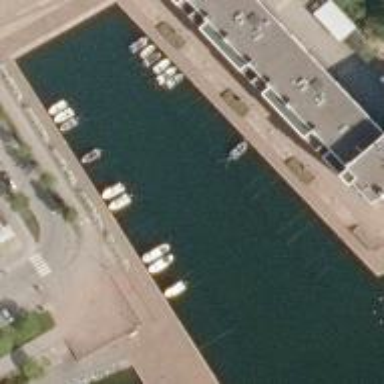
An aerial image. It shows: Marina on leisure land.